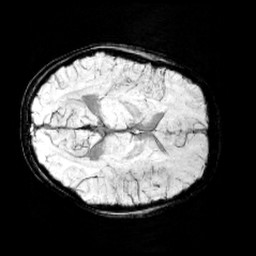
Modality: minIP
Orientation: axial
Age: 10
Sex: female
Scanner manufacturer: siemens
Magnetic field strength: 3 T
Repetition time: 0.027 s
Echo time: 0.02 s